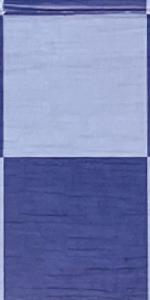
Label: Empty